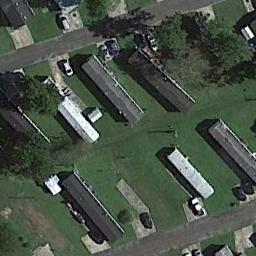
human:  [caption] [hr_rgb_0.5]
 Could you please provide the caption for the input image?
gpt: The mobile home park is on the grass next to the road .

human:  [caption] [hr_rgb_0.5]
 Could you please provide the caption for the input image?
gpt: There are neat rows of mobile homes on both sides of the road .

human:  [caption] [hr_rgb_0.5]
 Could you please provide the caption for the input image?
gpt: The mobile home park has some neatly arranged mobile homes and trees on the grass .

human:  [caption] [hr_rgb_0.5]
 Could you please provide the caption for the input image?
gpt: Many buildings of different shapes and sizes are in mobile home parks .

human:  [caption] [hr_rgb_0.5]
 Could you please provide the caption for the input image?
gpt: There are some black buildings and two white buildings in the mobile home park .